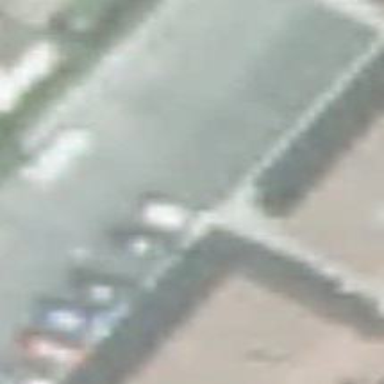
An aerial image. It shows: Street-side parking lot with asphalt surface.